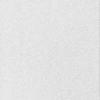
Label: dusty